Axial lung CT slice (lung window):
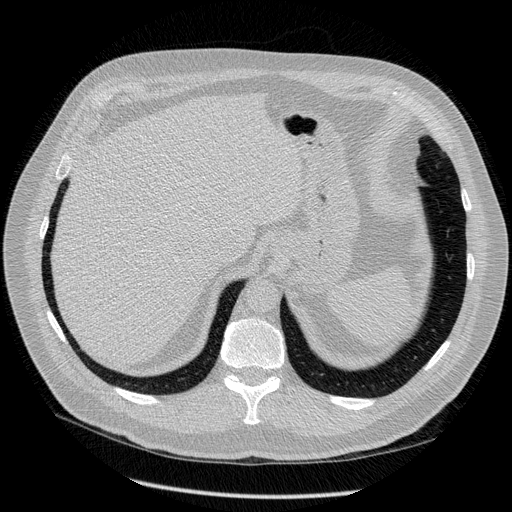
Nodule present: no